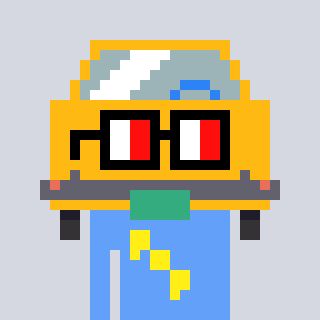
a pixel art character with square glasses with black frames and red eyes, a taxi-shaped head and a blue-colored body on a cool background